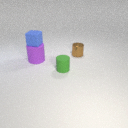
small green rubber cylinder in front of large purple rubber cylinder